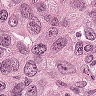
Metastatic tissue present: yes